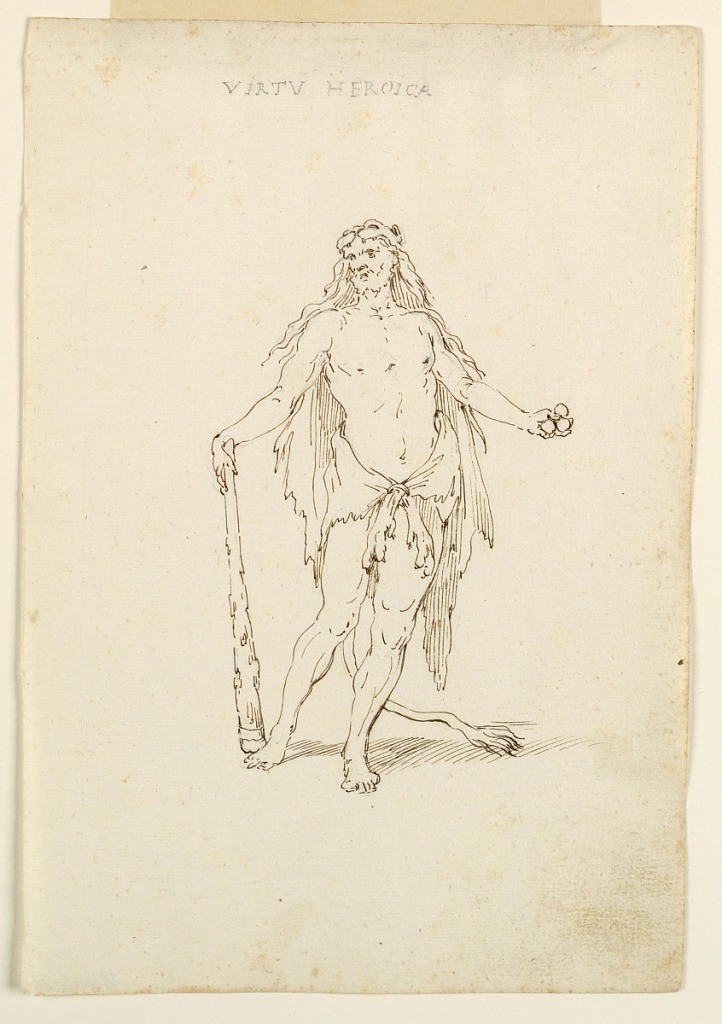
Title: Costume Design: Heroic Force for a Ballet
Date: ca. 1720
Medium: Lead pencil, pen and brown ink on paper
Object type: Drawing
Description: Vertical rectangle. Hercules is shown frontally, clad in a lion hide. The right hand leans upon a club, his left had carries the Apples of Hesperides.